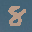
Label: 8